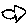
Label: fish